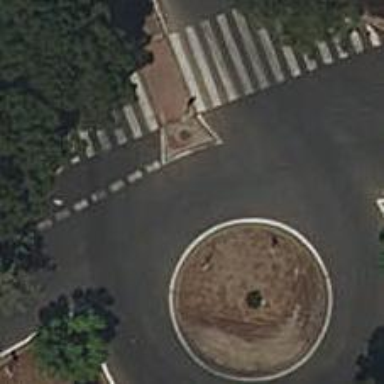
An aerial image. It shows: Residential road with asphalt surface leading to roundabout.